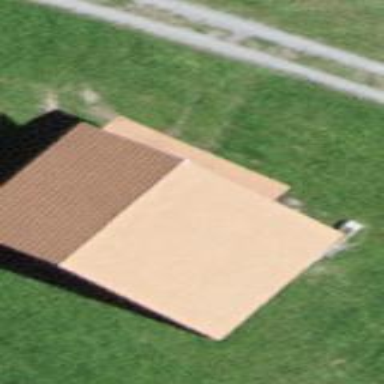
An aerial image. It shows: Barn.